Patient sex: M
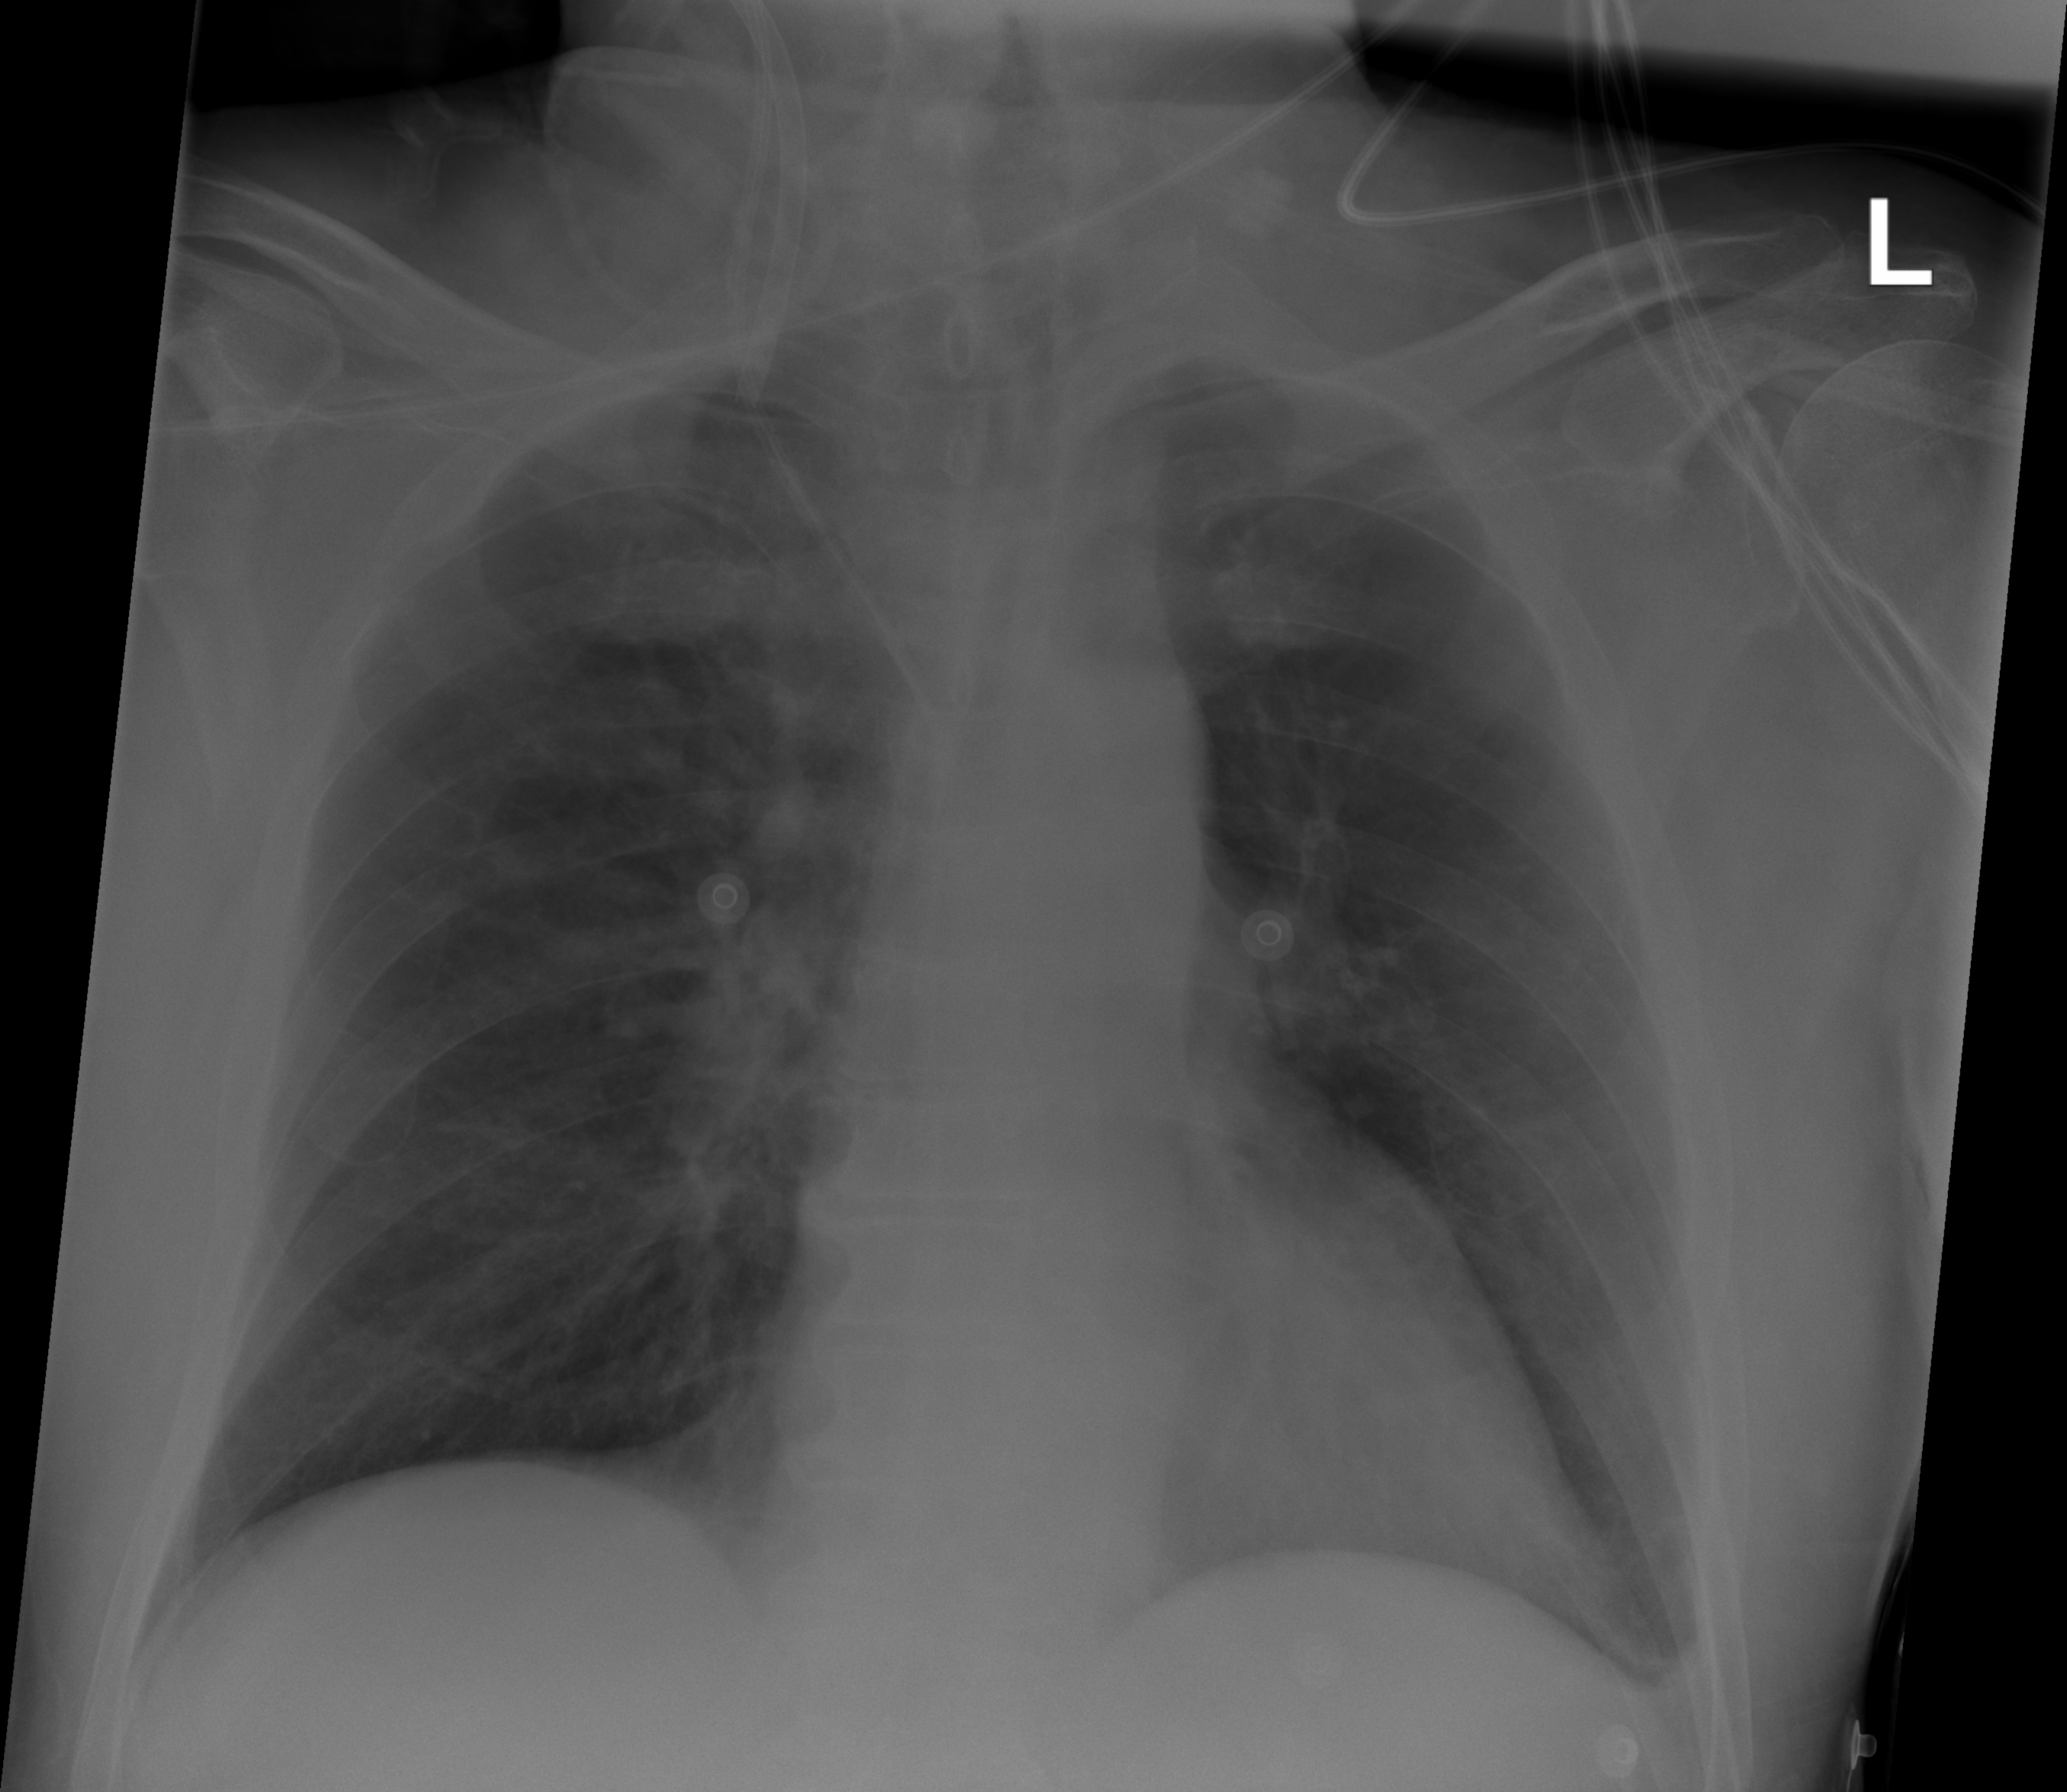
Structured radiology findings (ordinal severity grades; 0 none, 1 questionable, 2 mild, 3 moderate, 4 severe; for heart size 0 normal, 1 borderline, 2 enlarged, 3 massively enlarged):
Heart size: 0
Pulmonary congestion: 0
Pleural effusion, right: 0
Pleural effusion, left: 2
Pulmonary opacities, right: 0
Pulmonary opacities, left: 0
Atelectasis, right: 0
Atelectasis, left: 0